Question: Have a grid inside of a grid. Need the inner grid to have a transparent border so that the outer grid's background color shows.
So far:
'''
<Grid Background="{ThemeResource ApplicationPageBackgroundThemeBrush}">
<Rectangle Fill="#999999" Grid.Column="0" ></Rectangle>
<Rectangle Fill="White" Grid.Column="1"></Rectangle>
<Grid x:Name="gridLeft" Grid.Column="0" Background="#DFDFDF">
<Border BorderBrush="Transparent" BorderThickness="30" Grid.ColumnSpan="4" Grid.RowSpan="1"></Border>
<Rectangle Grid.RowSpan="4" Grid.ColumnSpan="4" Style="{StaticResource RightGridLine}"/>
<Rectangle Grid.Column="0" Grid.RowSpan="3" Style="{StaticResource RightGridLine}"></Rectangle>
<Rectangle Grid.Column="1" Grid.RowSpan="3" Style="{StaticResource RightGridLine}"></Rectangle>
<Rectangle Grid.Column="2" Grid.RowSpan="3" Style="{StaticResource RightGridLine}"></Rectangle>
<Grid.RowDefinitions>
<RowDefinition></RowDefinition>
<RowDefinition></RowDefinition>
<RowDefinition></RowDefinition>
<RowDefinition></RowDefinition>
</Grid.RowDefinitions>
<Grid.ColumnDefinitions>
<ColumnDefinition Width="1*"></ColumnDefinition>
<ColumnDefinition Width="2*"></ColumnDefinition>
<ColumnDefinition Width="1*"></ColumnDefinition>
<ColumnDefinition Width="1*"></ColumnDefinition>
</Grid.ColumnDefinitions>
</Grid>
<Grid.ColumnDefinitions>
<ColumnDefinition Width="*"></ColumnDefinition>
<ColumnDefinition Width="*"></ColumnDefinition>
</Grid.ColumnDefinitions>
</Grid>
'''
However, since the transparent border above is in the inner grid it just shows the inner grid's background color, instead of the outer grid's background color.

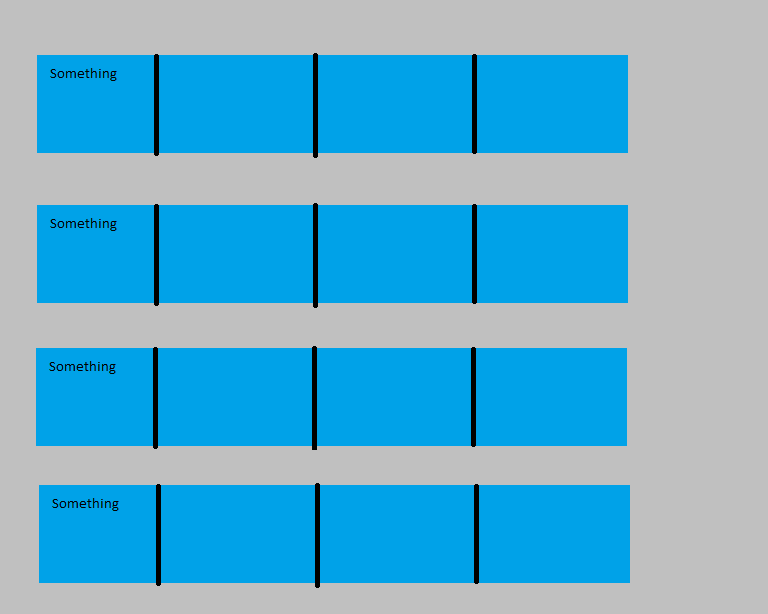
Answer: Ok so if I'm understanding right, what you is something like what you would normally use Opacity Mask for, but you don't have that option in WinRT apps. So you're left with organizing things based on your needs. So as a quick example, something more like this would suit you.
'''
<Grid Width="500" Background="Gray">
<Grid Margin="20">
<Grid.RowDefinitions>
<RowDefinition/>
<RowDefinition Height="10"/>
<RowDefinition/>
<RowDefinition Height="10"/>
<RowDefinition/>
<RowDefinition Height="10"/>
<RowDefinition/>
</Grid.RowDefinitions>
<Grid.ColumnDefinitions>
<ColumnDefinition/>
<ColumnDefinition Width="5"/>
<ColumnDefinition/>
<ColumnDefinition Width="5"/>
<ColumnDefinition/>
<ColumnDefinition Width="5"/>
<ColumnDefinition/>
</Grid.ColumnDefinitions>
<Grid.Resources>
<Style TargetType="Rectangle">
<Setter Property="Fill" Value="#FF0066FF"/>
</Style>
</Grid.Resources>
<Rectangle/>
<Rectangle Grid.Column="2"/>
<Rectangle Grid.Column="4"/>
<Rectangle Grid.Column="6"/>
<Rectangle Grid.Row="2"/>
<Rectangle Grid.Row="2" Grid.Column="2"/>
<Rectangle Grid.Row="2" Grid.Column="4"/>
<Rectangle Grid.Row="2" Grid.Column="6"/>
<Rectangle Grid.Row="4"/>
<Rectangle Grid.Row="4" Grid.Column="2"/>
<Rectangle Grid.Row="4" Grid.Column="4"/>
<Rectangle Grid.Row="4" Grid.Column="6"/>
<Rectangle Grid.Row="6"/>
<Rectangle Grid.Row="6" Grid.Column="2"/>
<Rectangle Grid.Row="6" Grid.Column="4"/>
<Rectangle Grid.Row="6" Grid.Column="6"/>
<TextBlock Text="Something"/>
<TextBlock Grid.Row="2" Text="Something"/>
<TextBlock Grid.Row="4" Text="Something"/>
<TextBlock Grid.Row="6" Text="Something"/>
</Grid>
</Grid>
'''